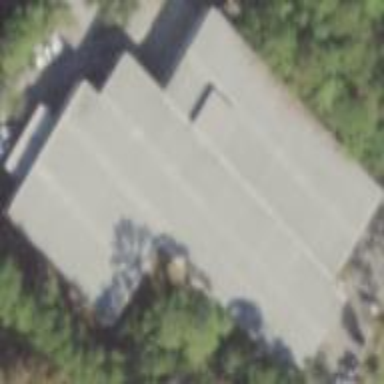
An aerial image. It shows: Commercial building.